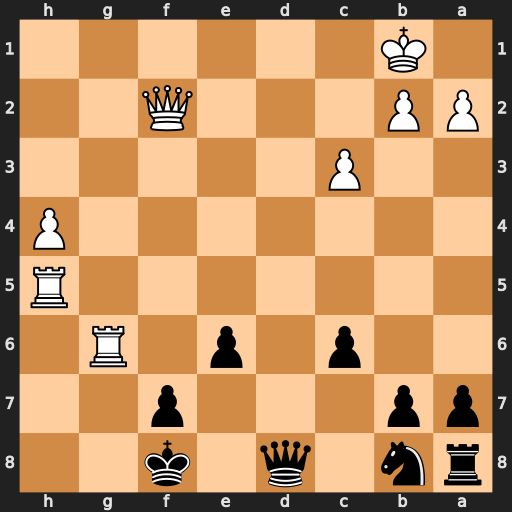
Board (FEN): rn1q1k2/pp3p2/2p1p1R1/7R/7P/2P5/PP3Q2/1K6
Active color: b
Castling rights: -
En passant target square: -
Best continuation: Qd1#